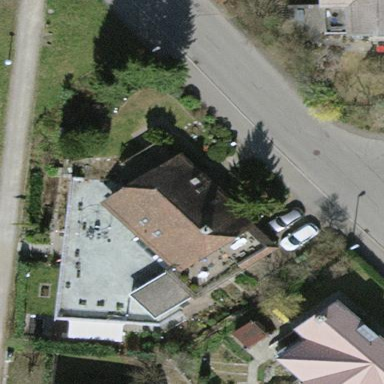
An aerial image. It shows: Flat-roofed semi-detached house.